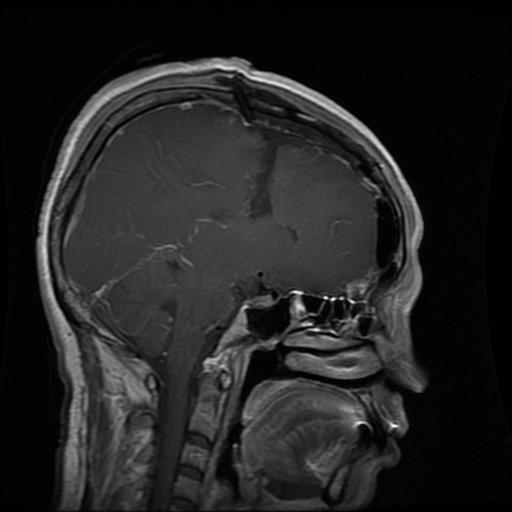
Label: glioma